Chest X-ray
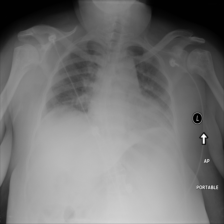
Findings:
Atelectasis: negative
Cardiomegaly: negative
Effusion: negative
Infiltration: positive
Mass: negative
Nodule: negative
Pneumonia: negative
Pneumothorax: negative
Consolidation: negative
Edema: negative
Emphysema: negative
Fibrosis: negative
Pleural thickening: negative
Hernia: negative